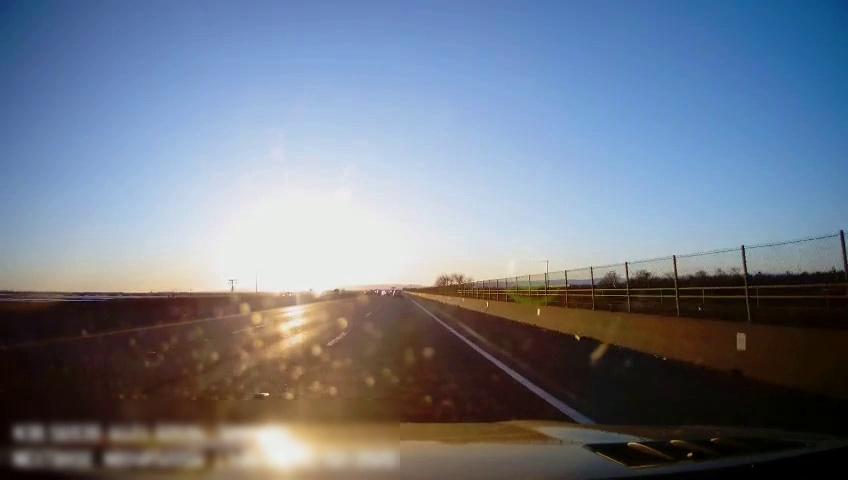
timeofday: Day
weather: Sunny
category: Drivable Space
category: Vehicles | SUV
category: Vehicles | SUV
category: Lanes | Alternate Lane
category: Lanes | Current Lane
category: Lanes | Current Lane
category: Lanes | Alternate Lane